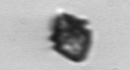
Label: Kryptoperidinium_triquetrum